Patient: sex M, age 52
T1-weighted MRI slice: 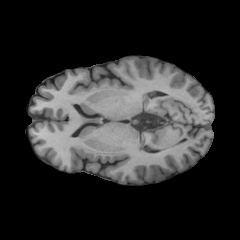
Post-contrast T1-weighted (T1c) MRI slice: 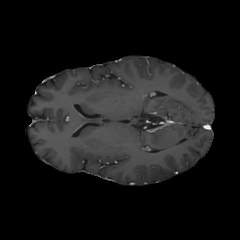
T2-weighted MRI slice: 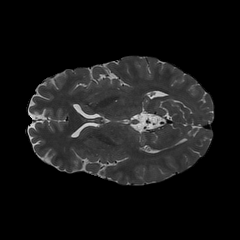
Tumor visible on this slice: no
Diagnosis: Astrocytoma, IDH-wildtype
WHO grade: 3